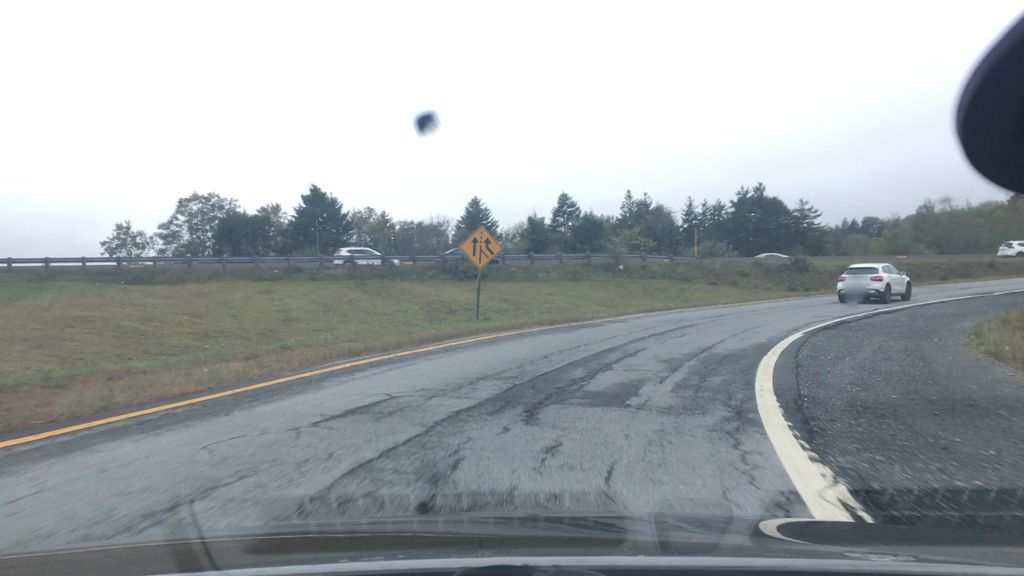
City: halifax